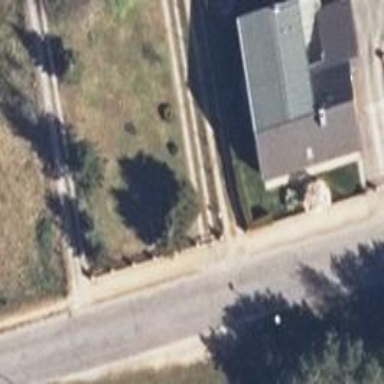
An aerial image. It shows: Driveway with concrete lanes.